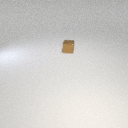
small brown metal cube